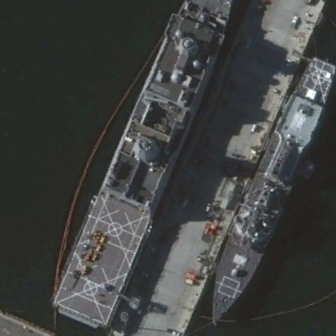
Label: combat